Field crop: tomato
Growth stage: 2
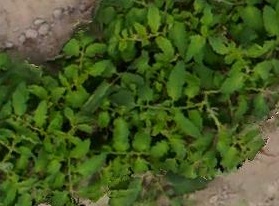
Species: tomato